Field crop: tomato
Growth stage: 2
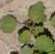
Species: solanum